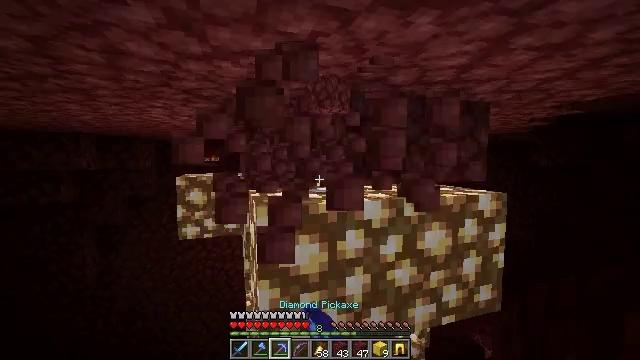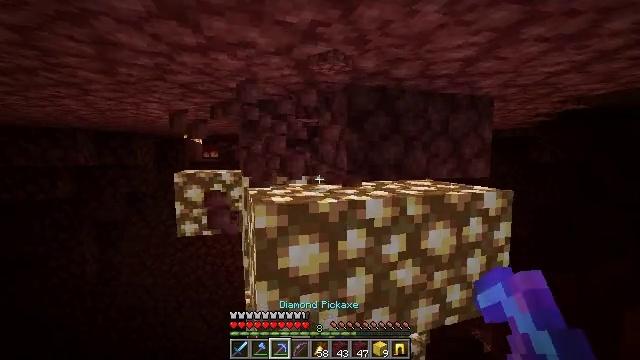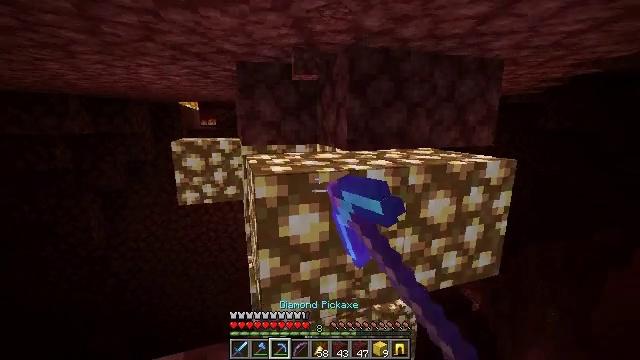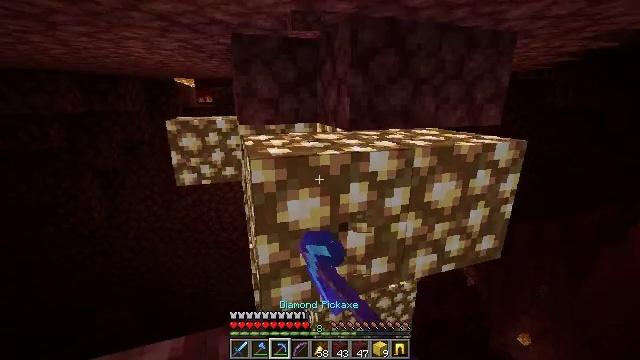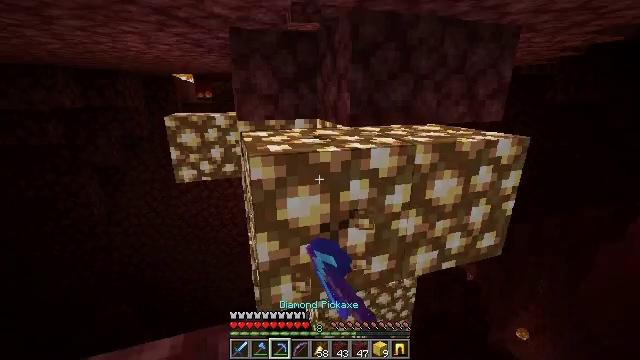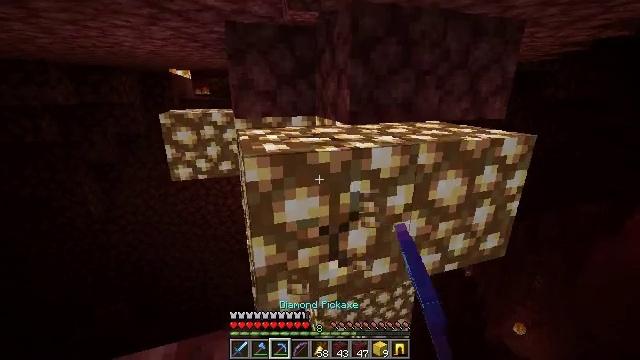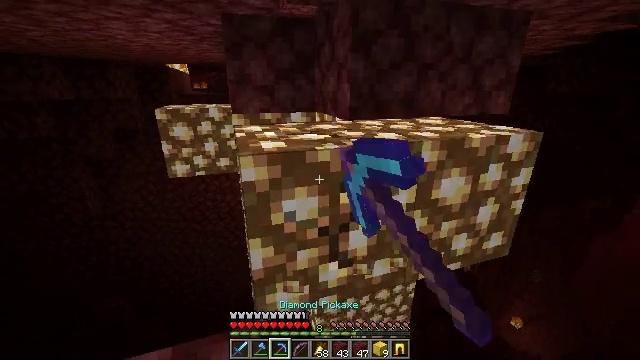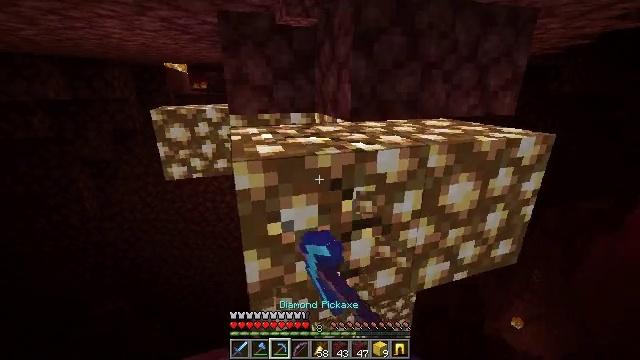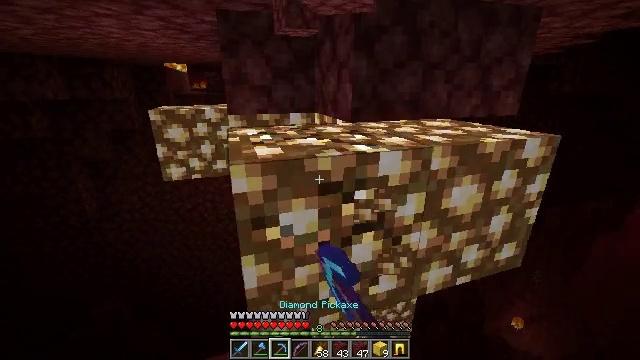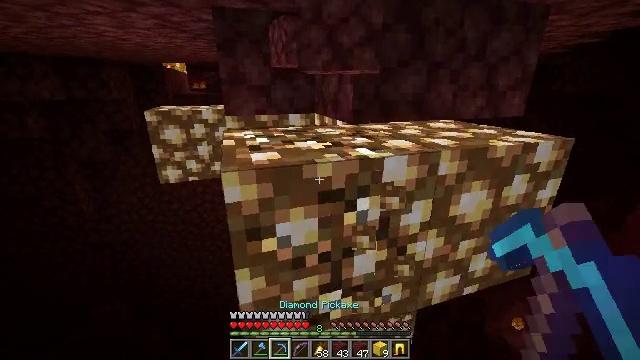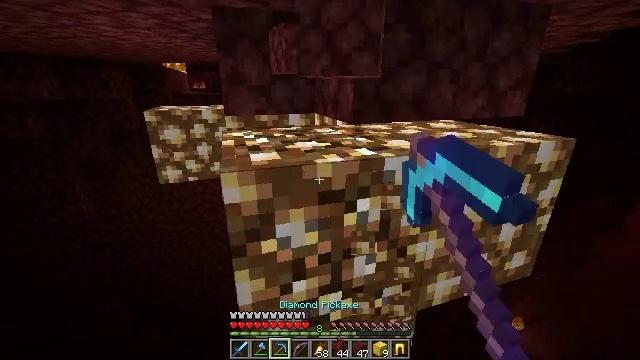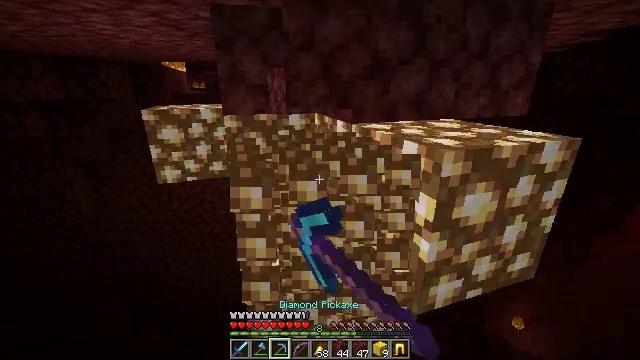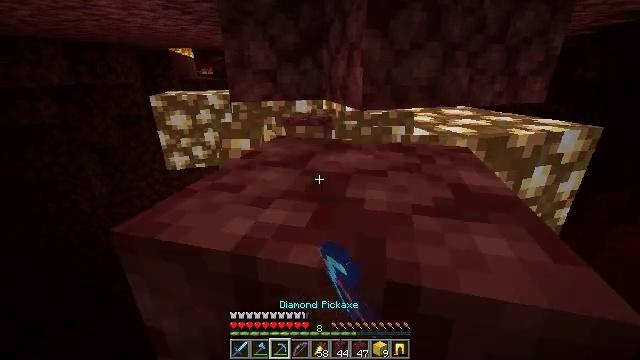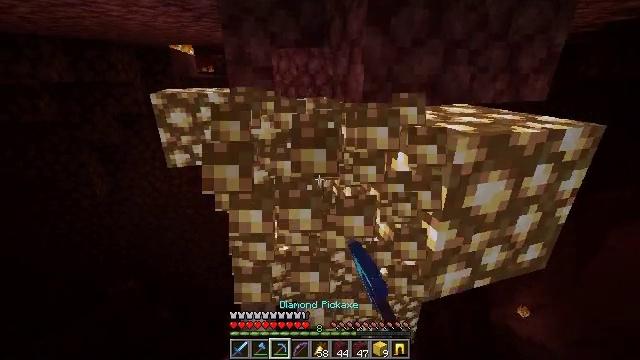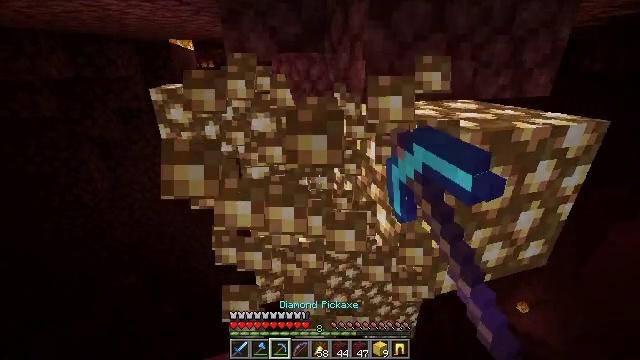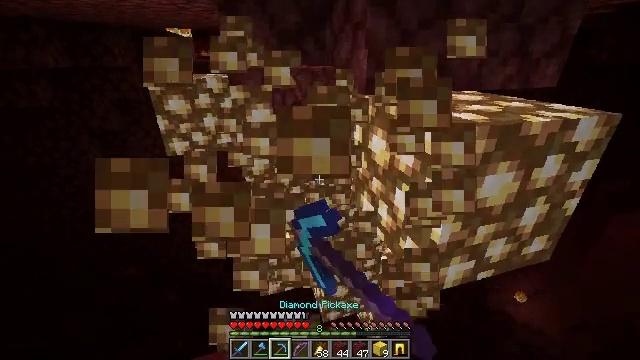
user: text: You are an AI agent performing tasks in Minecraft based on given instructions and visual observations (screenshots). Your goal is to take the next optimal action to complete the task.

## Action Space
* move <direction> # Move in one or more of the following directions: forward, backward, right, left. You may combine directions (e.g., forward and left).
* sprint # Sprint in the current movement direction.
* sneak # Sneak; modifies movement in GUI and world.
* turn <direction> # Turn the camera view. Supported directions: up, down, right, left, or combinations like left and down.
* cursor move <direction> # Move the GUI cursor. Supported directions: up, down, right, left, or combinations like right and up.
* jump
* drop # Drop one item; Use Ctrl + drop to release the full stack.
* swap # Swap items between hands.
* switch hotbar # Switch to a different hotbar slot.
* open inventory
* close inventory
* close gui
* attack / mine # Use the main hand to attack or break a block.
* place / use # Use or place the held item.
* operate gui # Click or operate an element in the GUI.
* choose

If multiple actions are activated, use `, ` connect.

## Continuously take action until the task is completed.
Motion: motion action
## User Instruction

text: Break the glowstone to gather its dust.
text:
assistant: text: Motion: move forward, sneak, attack / mine
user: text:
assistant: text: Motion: move forward, sneak, turn down, attack / mine
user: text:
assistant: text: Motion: move forward, sneak, turn down, attack / mine
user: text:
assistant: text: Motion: move forward, sneak, attack / mine
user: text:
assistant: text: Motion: move forward, sneak, attack / mine
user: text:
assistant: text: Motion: move forward, sneak, turn down, attack / mine
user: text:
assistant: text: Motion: move forward, sneak, attack / mine
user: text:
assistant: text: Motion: move forward, sneak, attack / mine
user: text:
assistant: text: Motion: move forward, sneak, attack / mine
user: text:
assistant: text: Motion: sneak, attack / mine
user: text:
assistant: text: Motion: sneak, attack / mine
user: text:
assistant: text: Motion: sneak, turn left and down, attack / mine
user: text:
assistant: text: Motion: sneak, attack / mine
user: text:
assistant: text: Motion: move forward, sneak, attack / mine
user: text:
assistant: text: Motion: move forward, sneak, turn down, attack / mine
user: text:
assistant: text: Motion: move forward, sneak, turn down, attack / mine
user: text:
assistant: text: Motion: sneak, turn right and down, attack / mine
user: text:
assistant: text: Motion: sneak, turn right, attack / mine
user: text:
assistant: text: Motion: sneak, turn right, attack / mine
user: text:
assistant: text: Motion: move forward, sneak, attack / mine
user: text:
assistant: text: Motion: move forward, sneak, turn down, attack / mine
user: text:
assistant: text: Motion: move forward, sneak, turn down, attack / mine
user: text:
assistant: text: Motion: move forward, sneak, turn down, attack / mine
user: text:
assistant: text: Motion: move forward, sneak, attack / mine
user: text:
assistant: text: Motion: move forward, sneak, attack / mine
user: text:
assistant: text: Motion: move forward, sneak, attack / mine
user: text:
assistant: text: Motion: move forward, sneak, attack / mine
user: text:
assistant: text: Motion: move forward, sneak, attack / mine
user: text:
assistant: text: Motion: move forward, sneak, attack / mine
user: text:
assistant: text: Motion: move forward, sneak, attack / mine